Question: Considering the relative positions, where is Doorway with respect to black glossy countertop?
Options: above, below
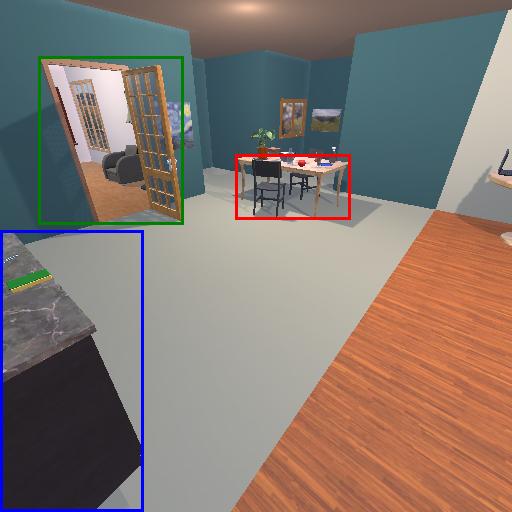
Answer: above